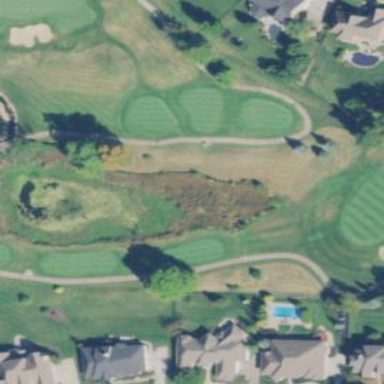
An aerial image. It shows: Water hazard in golf course. The hazard is natural water feature.